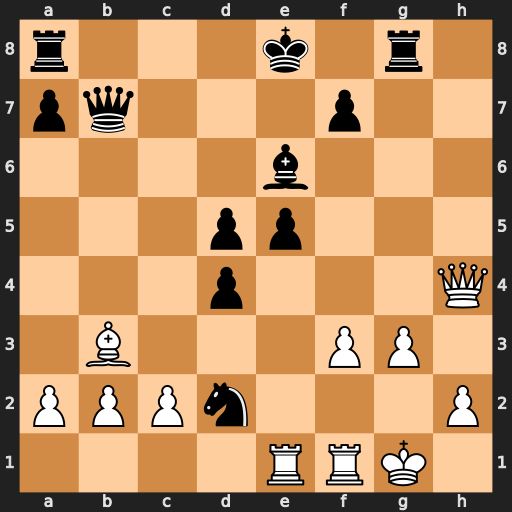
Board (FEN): r3k1r1/pq3p2/4b3/3pp3/3p3Q/1B3PP1/PPPn3P/4RRK1
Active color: w
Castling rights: q
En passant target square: -
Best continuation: Ba4+ Kf8 Qh6+ Ke7 Qxd2